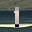
Label: 1